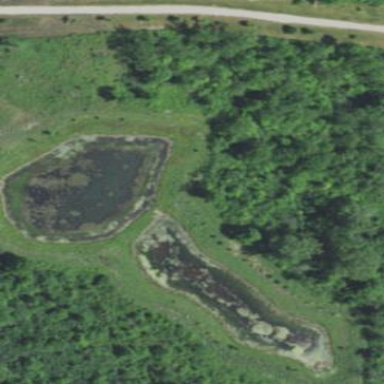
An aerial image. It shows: Pond surrounded by basin.